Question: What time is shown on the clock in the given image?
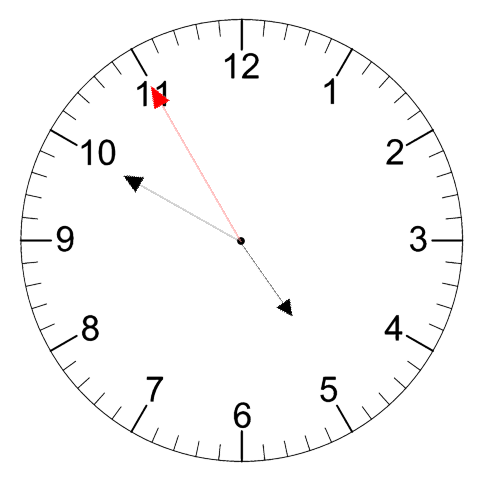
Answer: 04:49:55